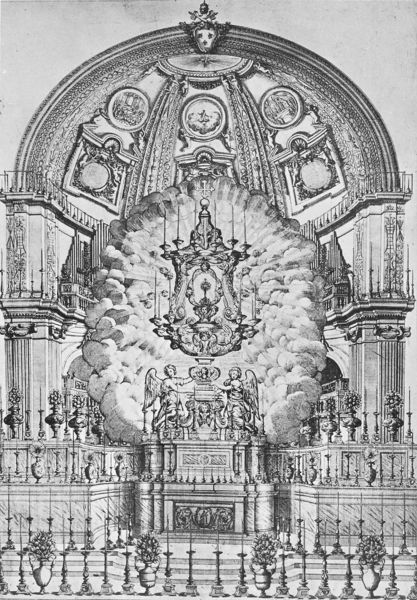
Titel: Quarantore in San Lorenzo di Damaso
Künstler: Pietro da Cortona
Schlagwörter: flügel, gemälde, gott, wolken, säule, säulen, zeichnung, barock, kirche, engel, bilder, italien, grafik, graphik, kuppel, kunst, altar, orgel, himmelsmenschen